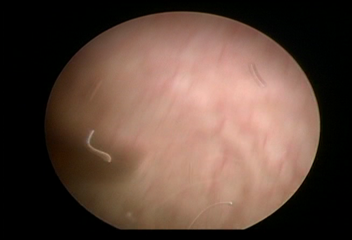
Modality: WLC
Class: Normal mucosa
Bladder cancer association: No